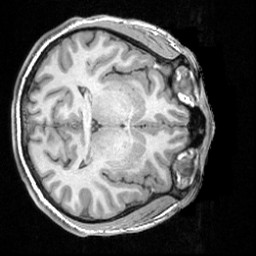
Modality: T1w
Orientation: axial
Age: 22
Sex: male
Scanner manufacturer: siemens
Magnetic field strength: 3 T
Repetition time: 1.62 s
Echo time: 0.003 s